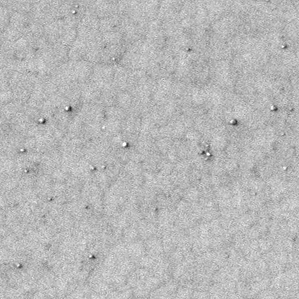
Label: frost